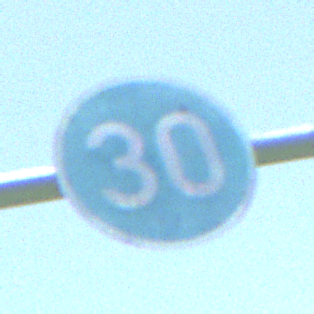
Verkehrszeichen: VorgeschriebeneMindestgeschwindigkeit
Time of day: Midday
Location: Outdoor (Nature)
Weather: Clear
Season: Summer
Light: Natural